Interaction volume radius: 5 \u00c5
Interaction volume height: 30 \u00c5
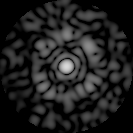
Disorder parameter: 0.7129